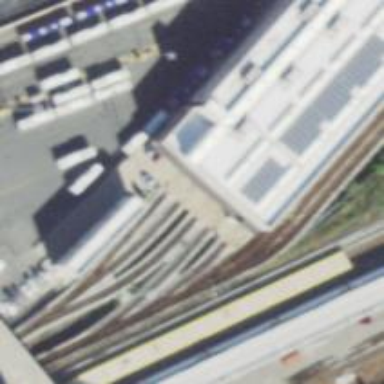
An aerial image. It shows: Electrified rail in service yard.